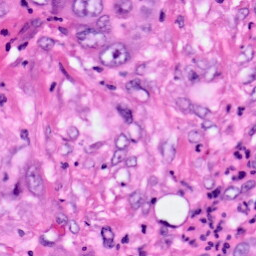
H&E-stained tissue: Pancreatic